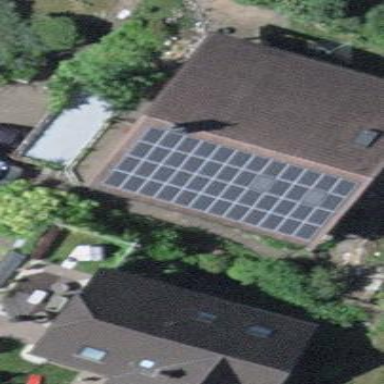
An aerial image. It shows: Solar power generator.